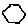
Label: hexagon